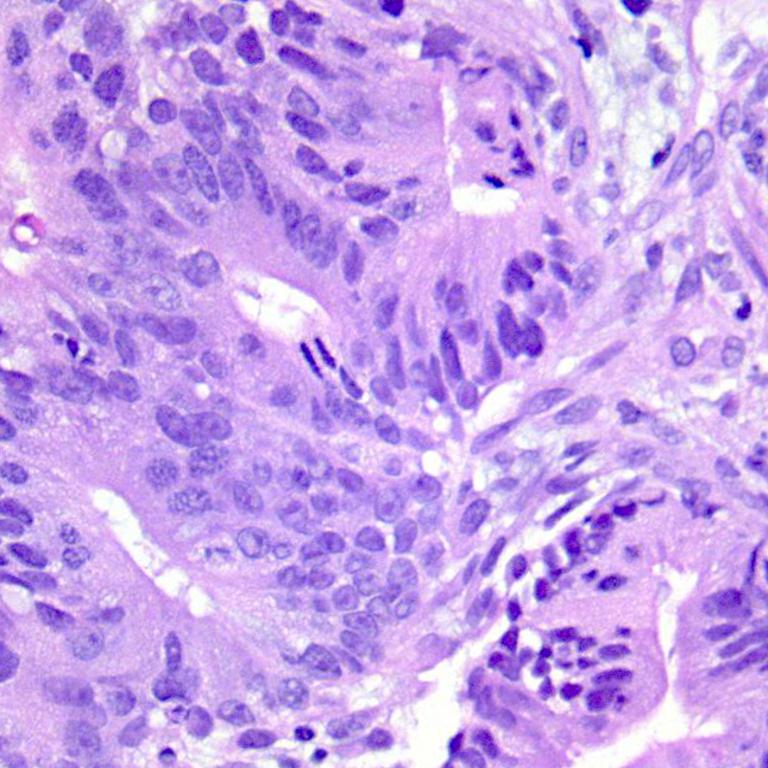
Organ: colon
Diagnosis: adenocarcinomas